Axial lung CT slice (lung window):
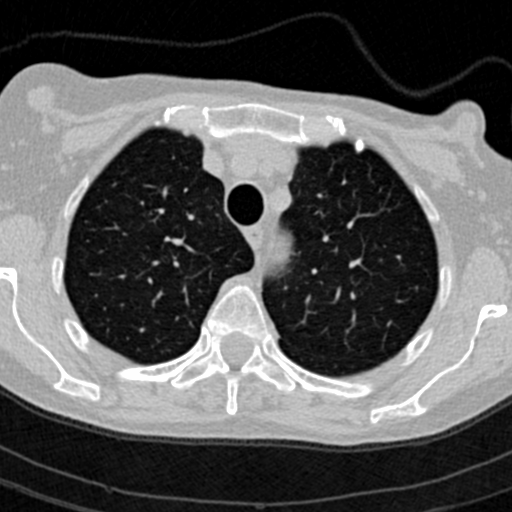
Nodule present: no